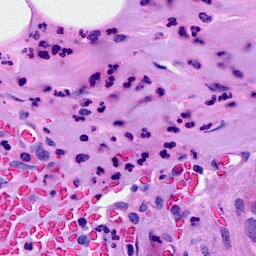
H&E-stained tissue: Breast